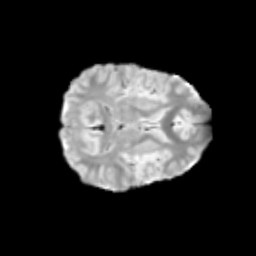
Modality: T2w
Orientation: axial
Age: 12
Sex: female
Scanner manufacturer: siemens
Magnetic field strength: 3 T
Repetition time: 3.8 s
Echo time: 0.07 s